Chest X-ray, AP view. Patient: 58 years old, sex M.
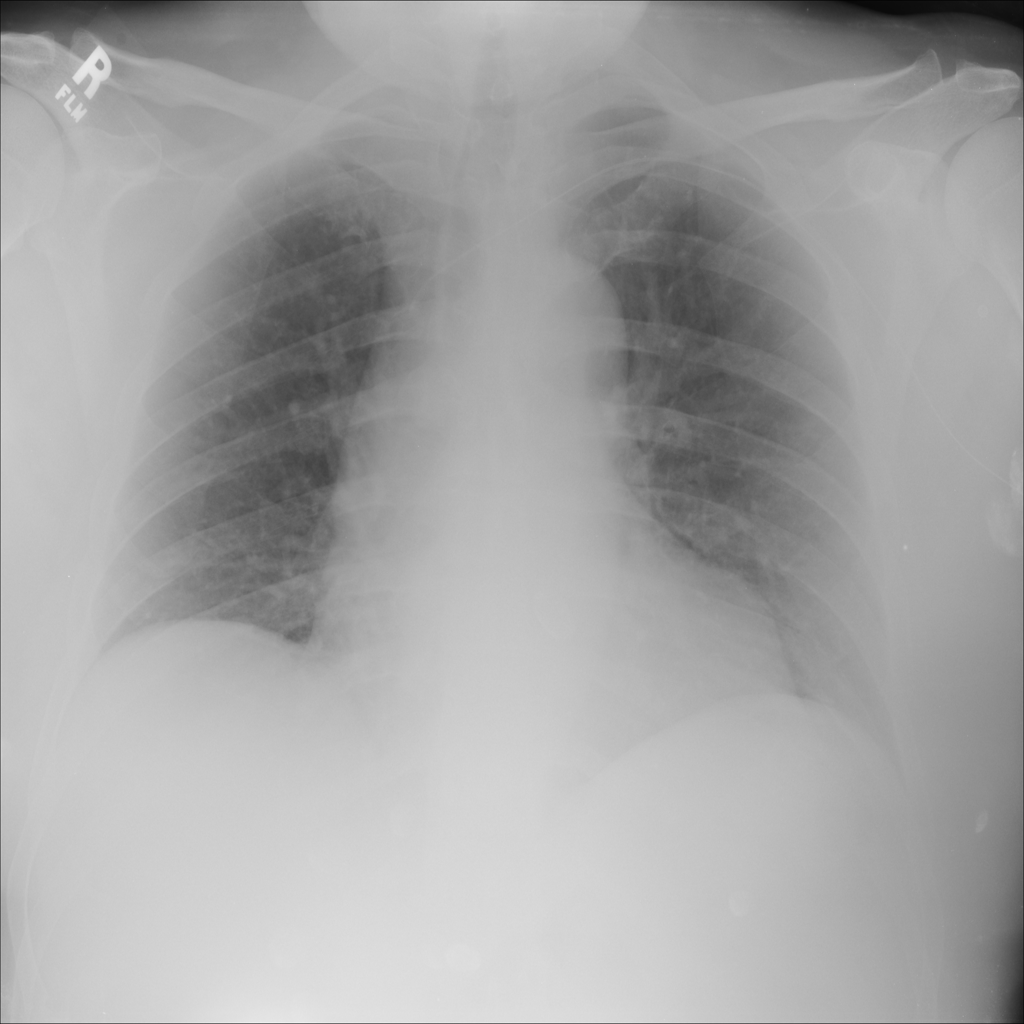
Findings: No Finding